Field crop: maize
Growth stage: 1
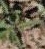
Species: atriplex